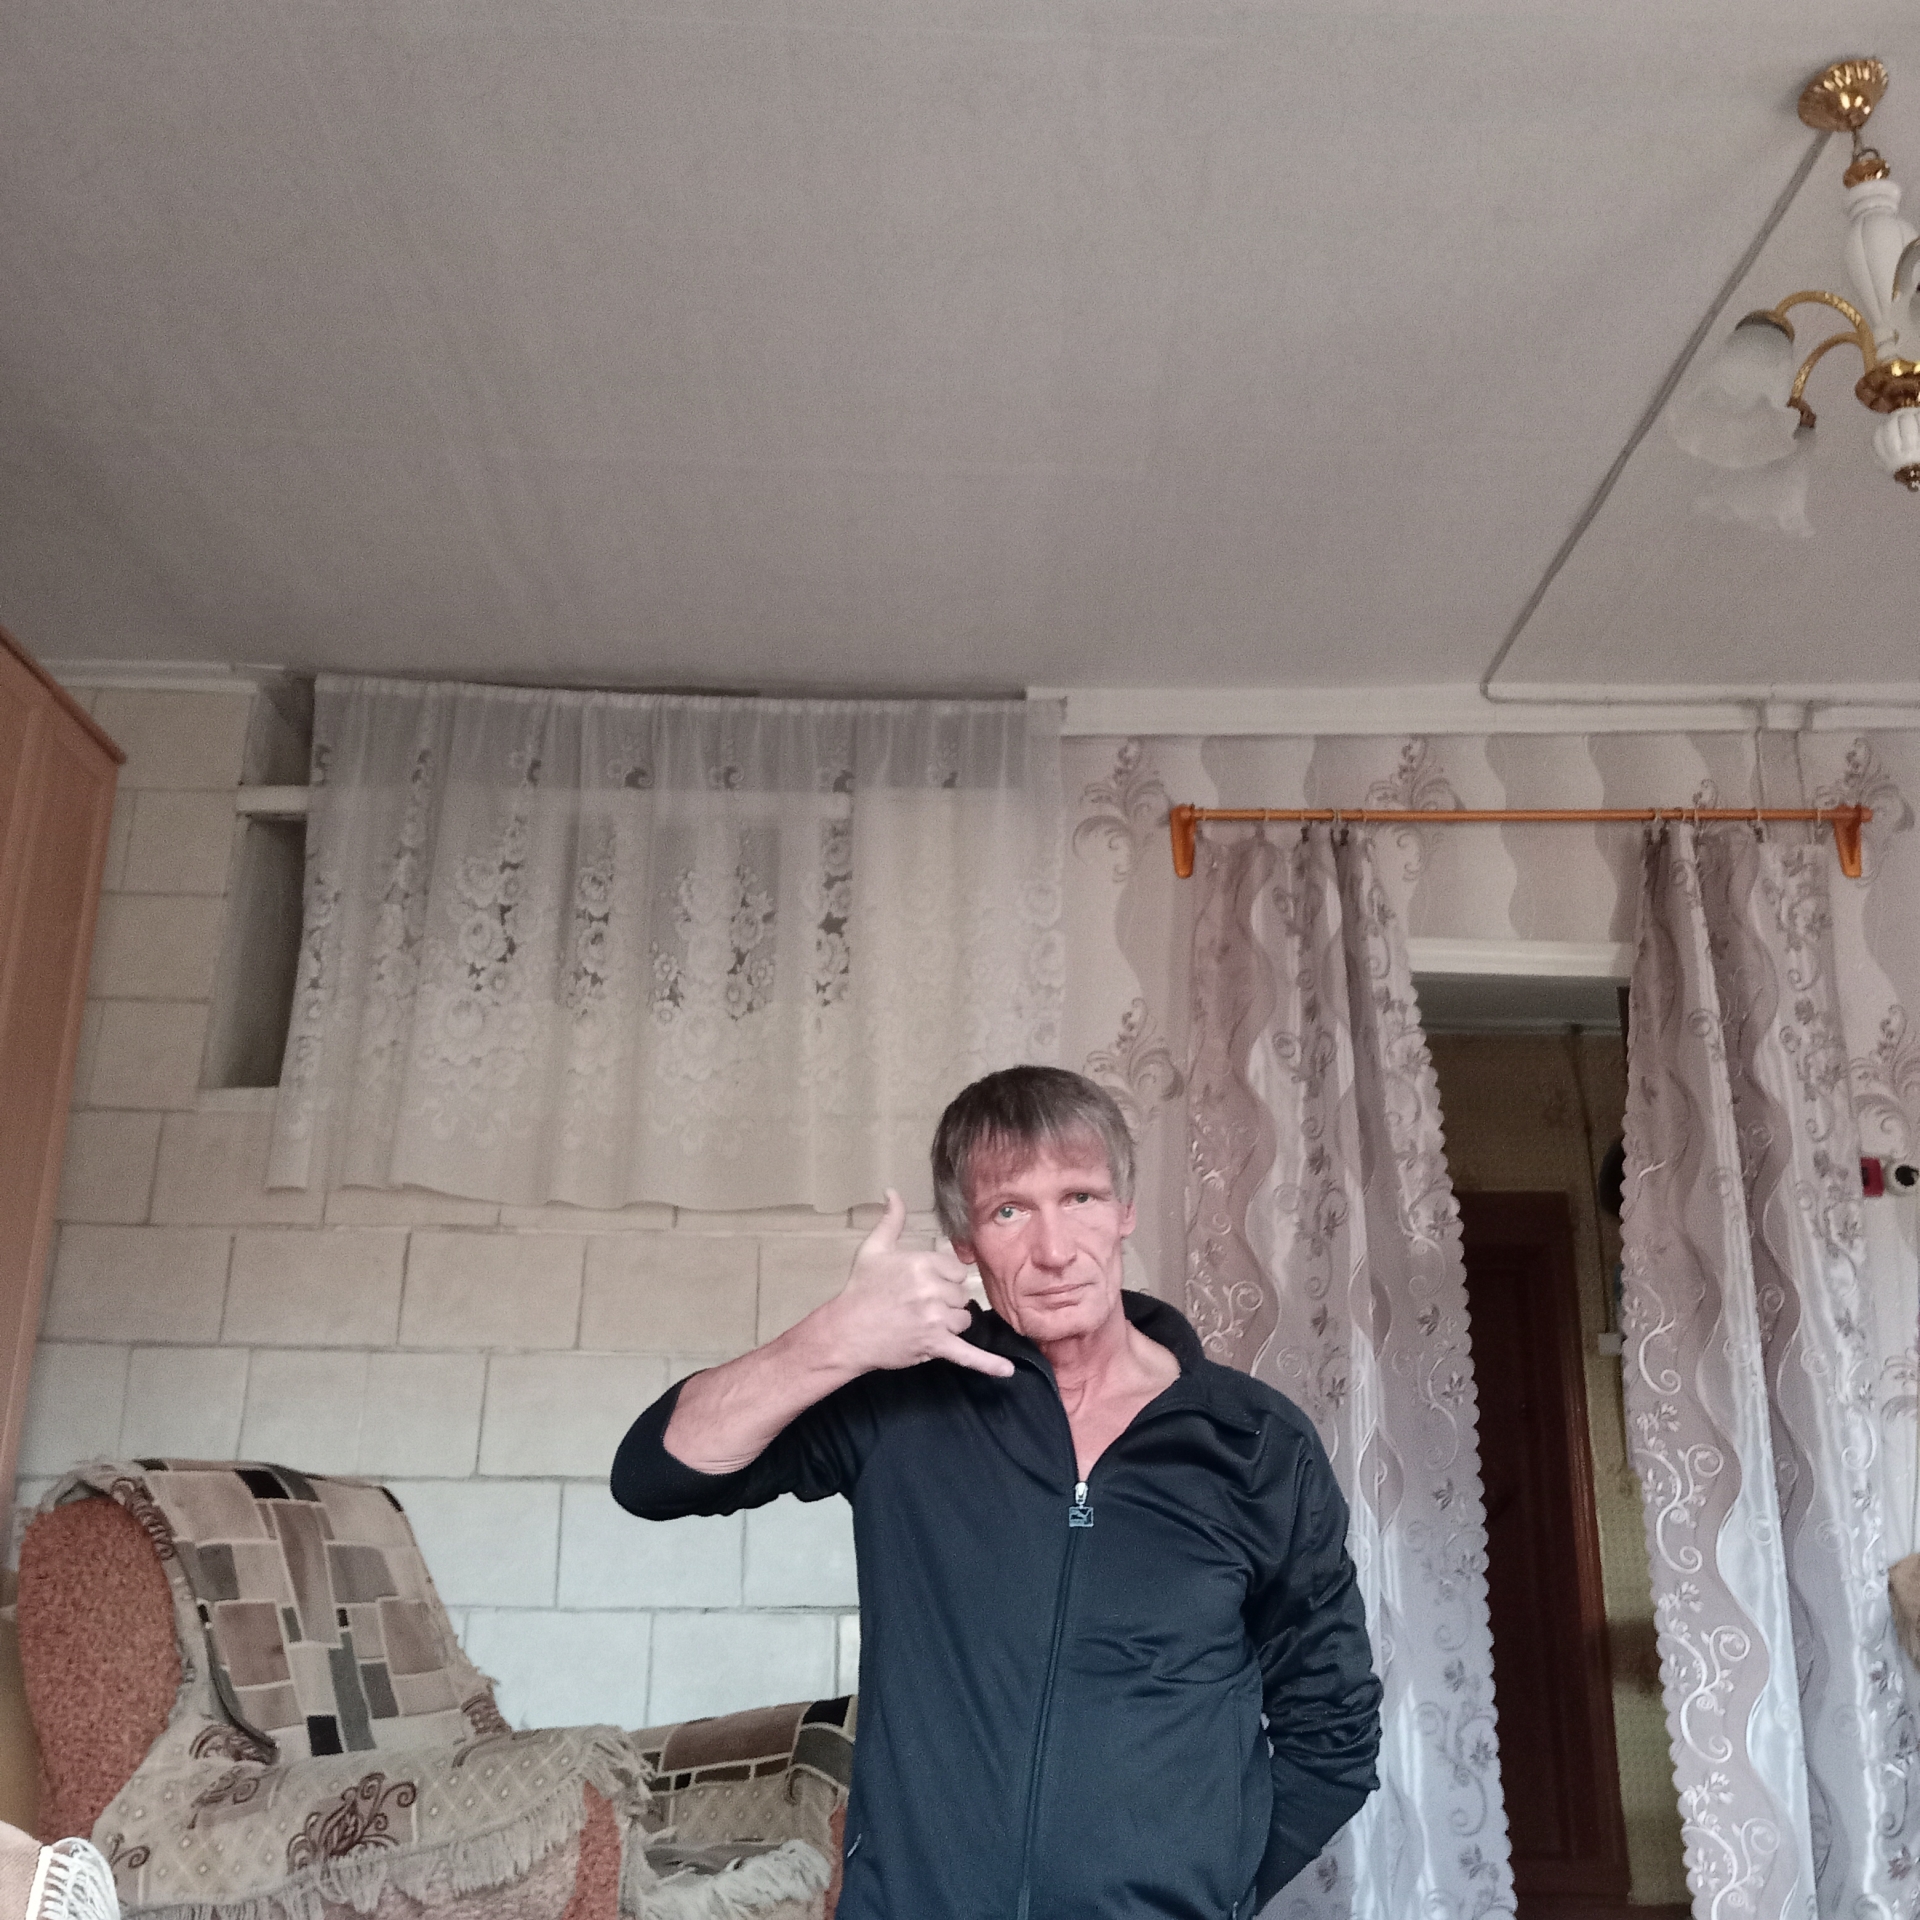
Label: noise